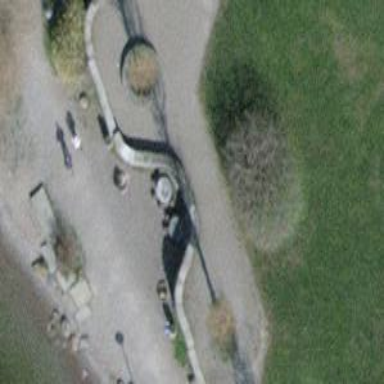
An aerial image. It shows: Bench.